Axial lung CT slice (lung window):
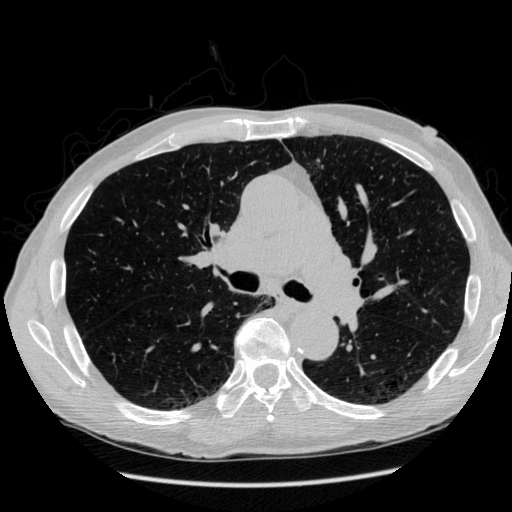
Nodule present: no